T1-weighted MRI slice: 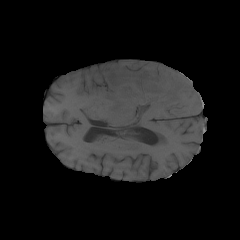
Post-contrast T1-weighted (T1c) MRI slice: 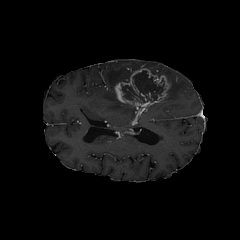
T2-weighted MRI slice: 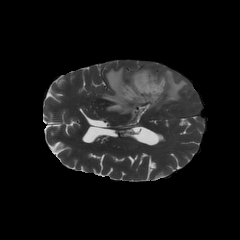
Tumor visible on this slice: yes